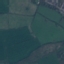
Label: Pasture